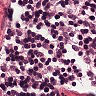
Metastatic tissue present: no